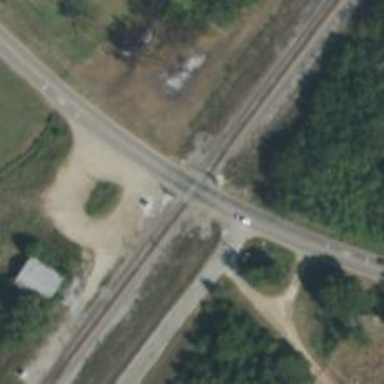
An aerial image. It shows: Level crossing with lights and barriers.